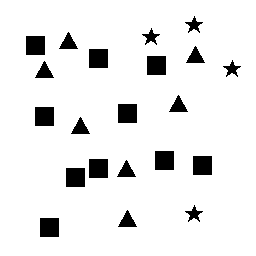
Squares: 10
Triangles: 7
Stars: 4
Total shapes: 21